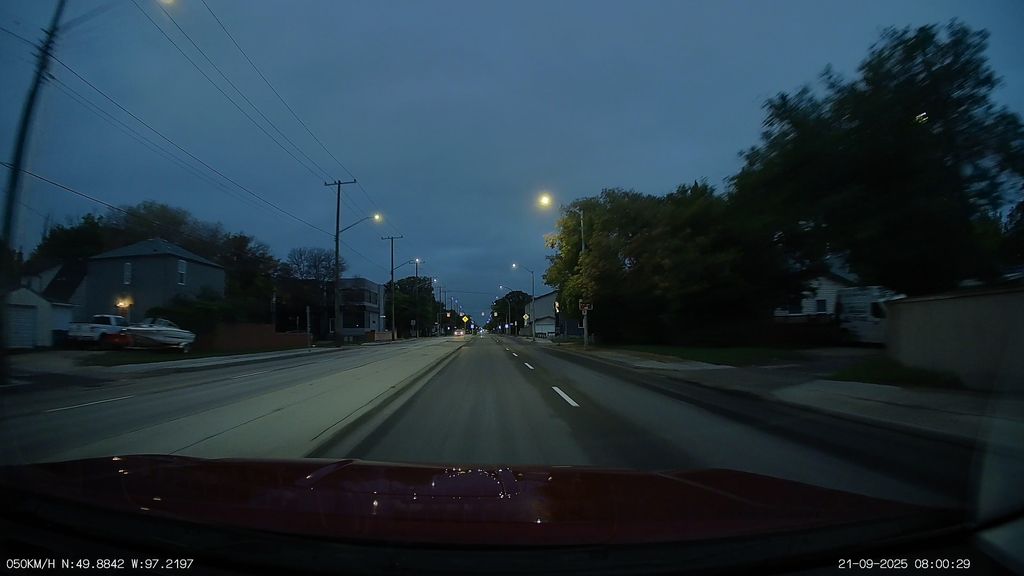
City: winnipeg